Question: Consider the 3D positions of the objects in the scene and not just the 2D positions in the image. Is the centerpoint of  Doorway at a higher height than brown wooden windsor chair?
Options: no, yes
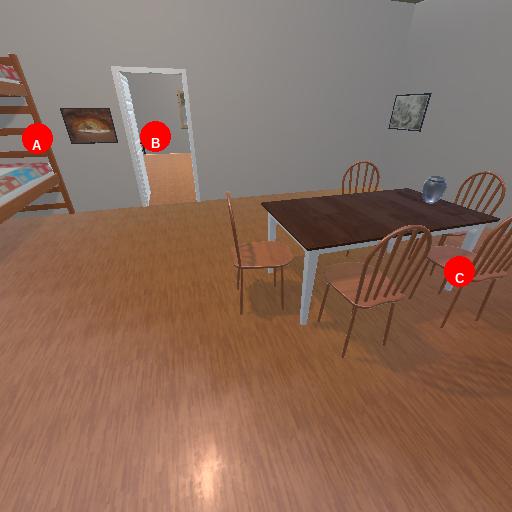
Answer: no